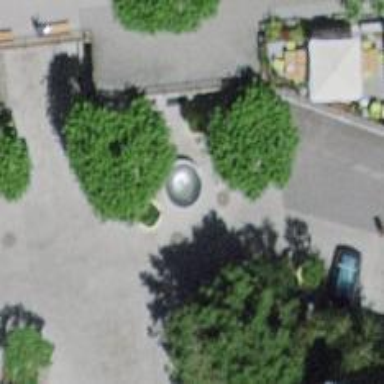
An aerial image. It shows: Beautiful fountain.